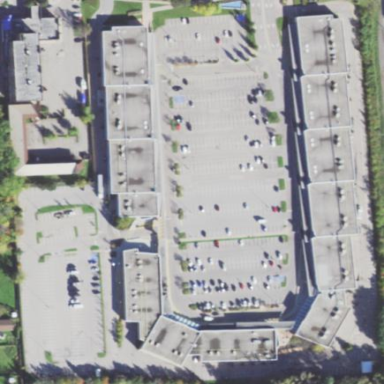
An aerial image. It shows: Retail area.